Гидравлический пресс (см. рис.) с двумя поршнями различной площади, заполненный водой, снизу закреплён на жёстком неподвижном штоке, а сверху подвешен на лёгкой пружине, верхний конец которой закреплён. Пресс находится в состоянии равновесия. Более того, при смещении верхнего поршня на любое не очень большое расстояние пресс остается в равновесии. Такое равновесие называется безразличным.
Определите жёсткость пружины $k$. Площади поршней $S$ и $S_0$, плотность воды $\rho$ и ускорение свободного падения $g$ считайте известными. Пространство между поршнями всегда целиком заполнено водой. Ось симметрии гидравлического пресса вертикальна. Трение между поршнями и стенками пресса отсутствует.
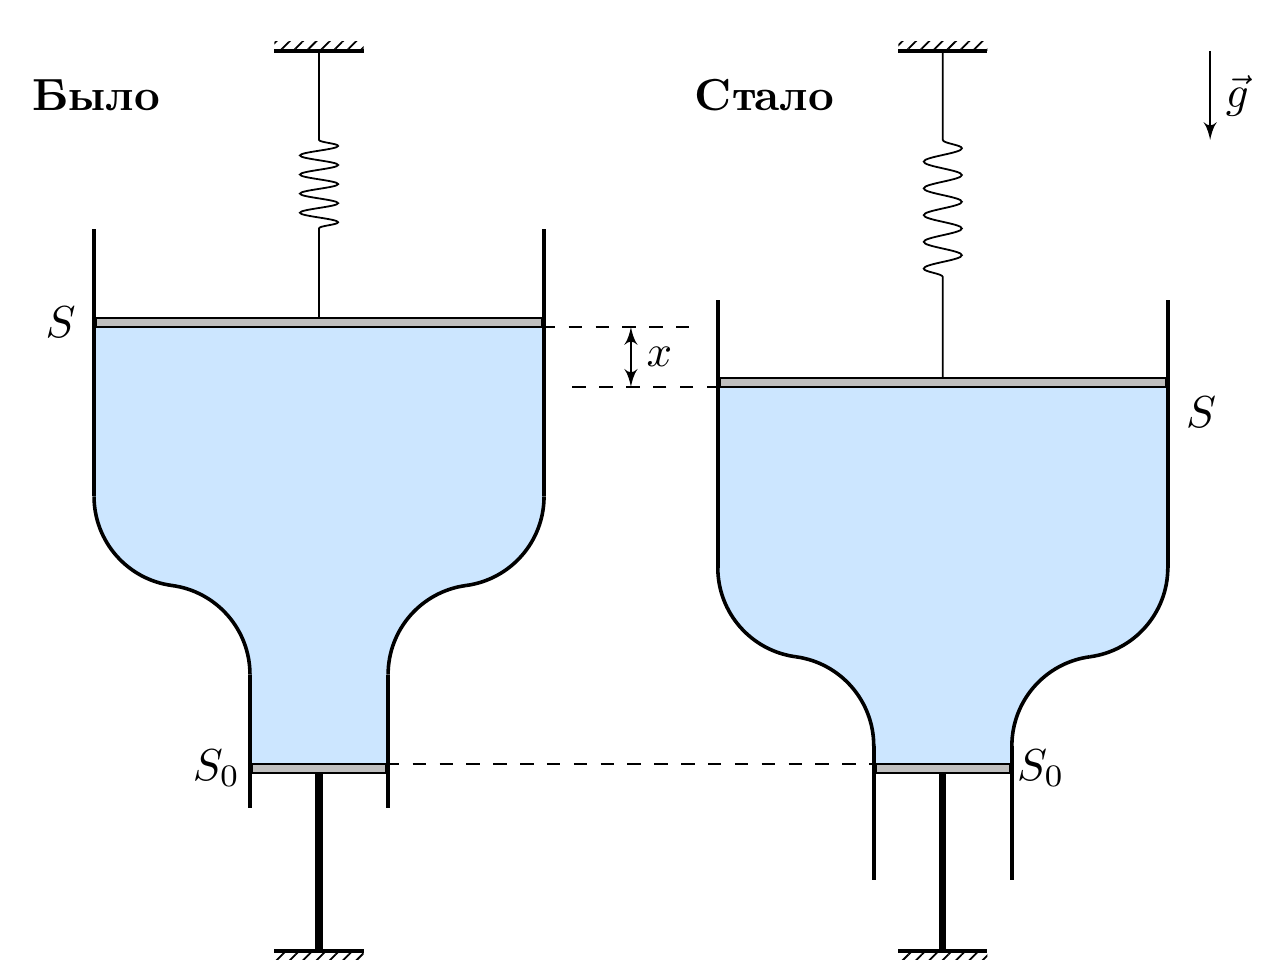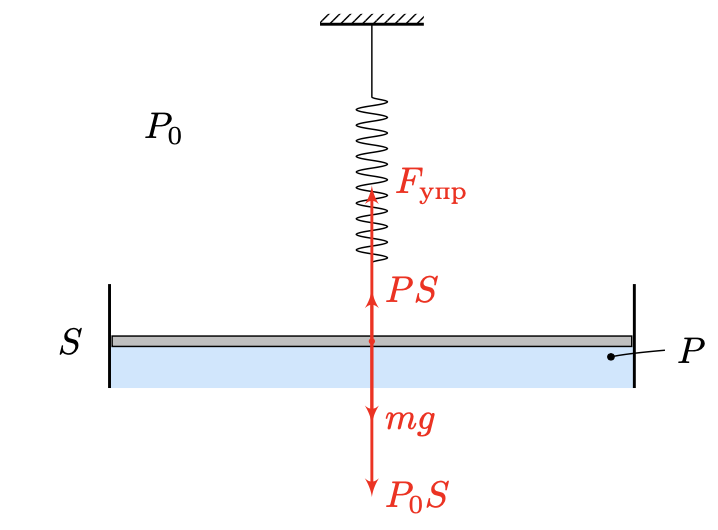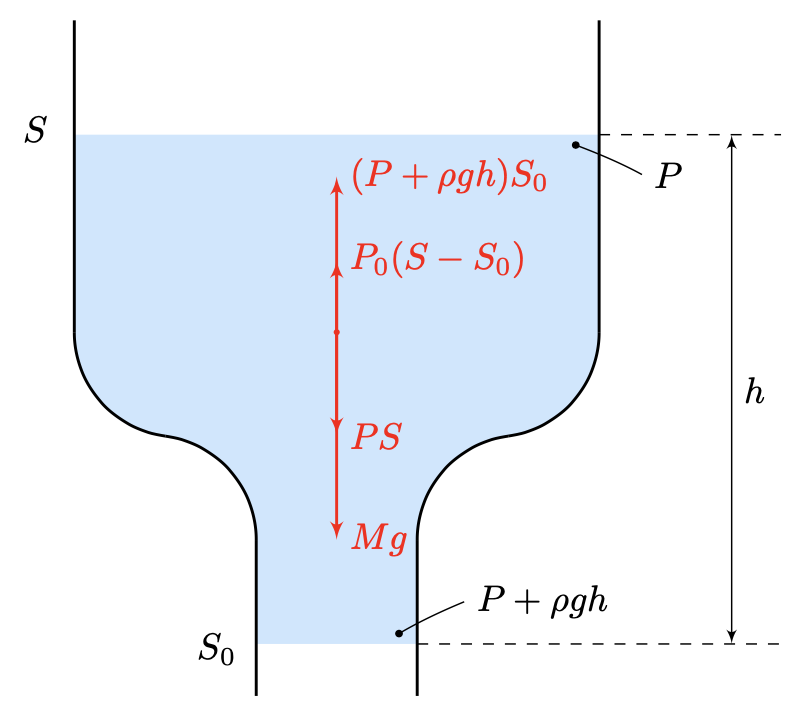
Решение: После смещения верхнего поршня на расстояние $x$ вниз сила упругости станет равна $F_{упр}+kx$. Изменится также сила давления воды, обозначим её новую величину как $P_2S$. Неизменными останутся сила тяжести поршня $mg$ и сила атмосферного давления $P_0S$. Условие равновесия поршня в этом случае:\[F_{упр}+kx+P_2S=mg+P_0S.\tag{2}\]Обозначим первоначальное расстояние от верхнего поршня до нижнего за $h$. Тогда давление воды около нижнего поршня равно $P_1+\ \rho gh$.После смещения верхнего поршня расстояние между поршнями уменьшится до величины $(h-x)$. Давление воды около нижнего поршня станет равным $P_2+\rho g(h-x)$.  Условие равновесия для этой системы: \[P_1S+Mg=F+P_1S_0+\rho ghS_0. \tag{3}\]Аналогично в случае смещённого верхнего поршня:\[P_2S+Mg=F+P_2S_0+\rho ghS_0-\rho gxS_0.\tag{4}\]Из (1) и (2) уравнений получим: $\left(P_1-P_2\right)S=kx. \tag{*}$Из (3) и (4) уравнений получим: $\left(P_1-P_2\right)\left(S-S_0\right)= \rho gS_0x.\tag{**}$Из (*) и (**) получим искомый ответ:
Ответ: $$k=\dfrac{\rho gS S_0}{S-S_0}.$$
Темы:
T, Механика, Всероссийские, Гидростатика